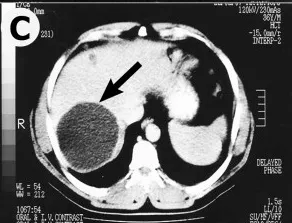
Photographs of transverse computed tomography scan through the liver showing cystic hydatid lesions. Figs. A, B, C, and D refer to case one to four, respectively. Arrows indicate the hydatid cyst.
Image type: radiology (ct)